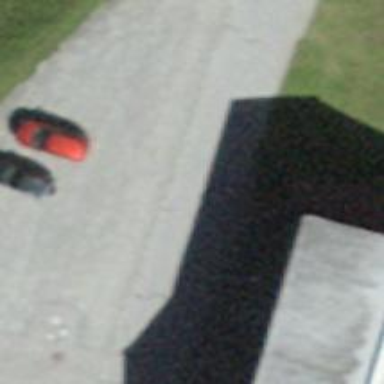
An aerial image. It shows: Restaurant.